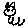
Label: cat